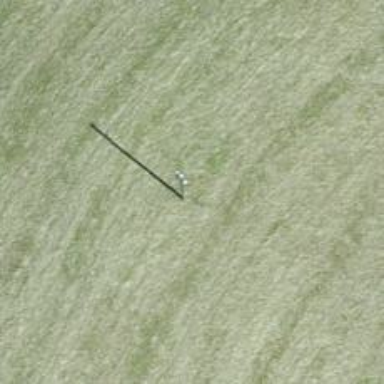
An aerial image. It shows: Power pole.